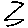
Label: zigzag